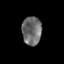
Tissue: prostate
Cell type: T cells
Senescence score: 0.2289
Nuclear area (px): 542
Mean DAPI intensity: 108.515